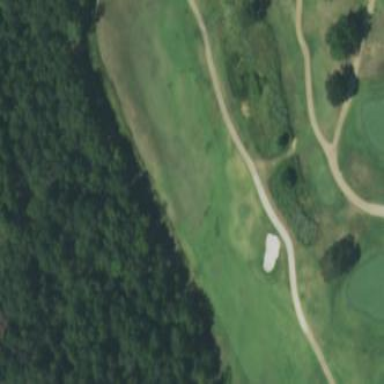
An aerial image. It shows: Water hazard in golf course. The hazard is natural water feature.